Interaction volume radius: 5 \u00c5
Interaction volume height: 35 \u00c5
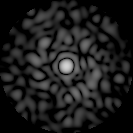
Disorder parameter: 0.8132